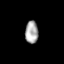
Tissue: lung
Cell type: Myeloid cells
Senescence score: 0.5399
Nuclear area (px): 288
Mean DAPI intensity: 167.385